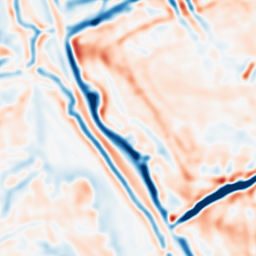
Category: multiscale
Decomposition family: dog
Decomposition parameters: sigma_low: 3
sigma_high: 5
Upsampling method: sinc_hamming
Upsampling parameters: scale: 4
kernel_size: 16
Upsampling scale: 4